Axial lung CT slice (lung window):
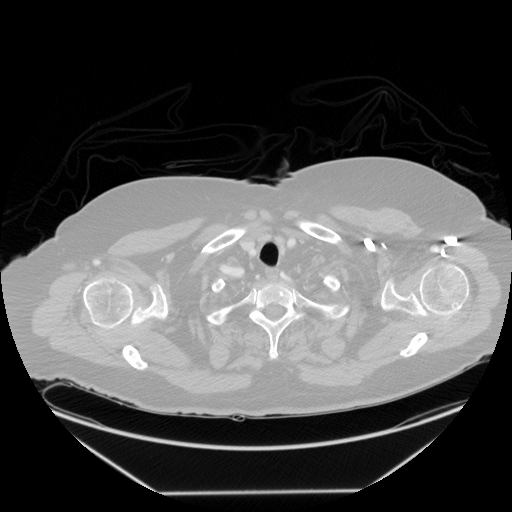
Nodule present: no